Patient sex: F
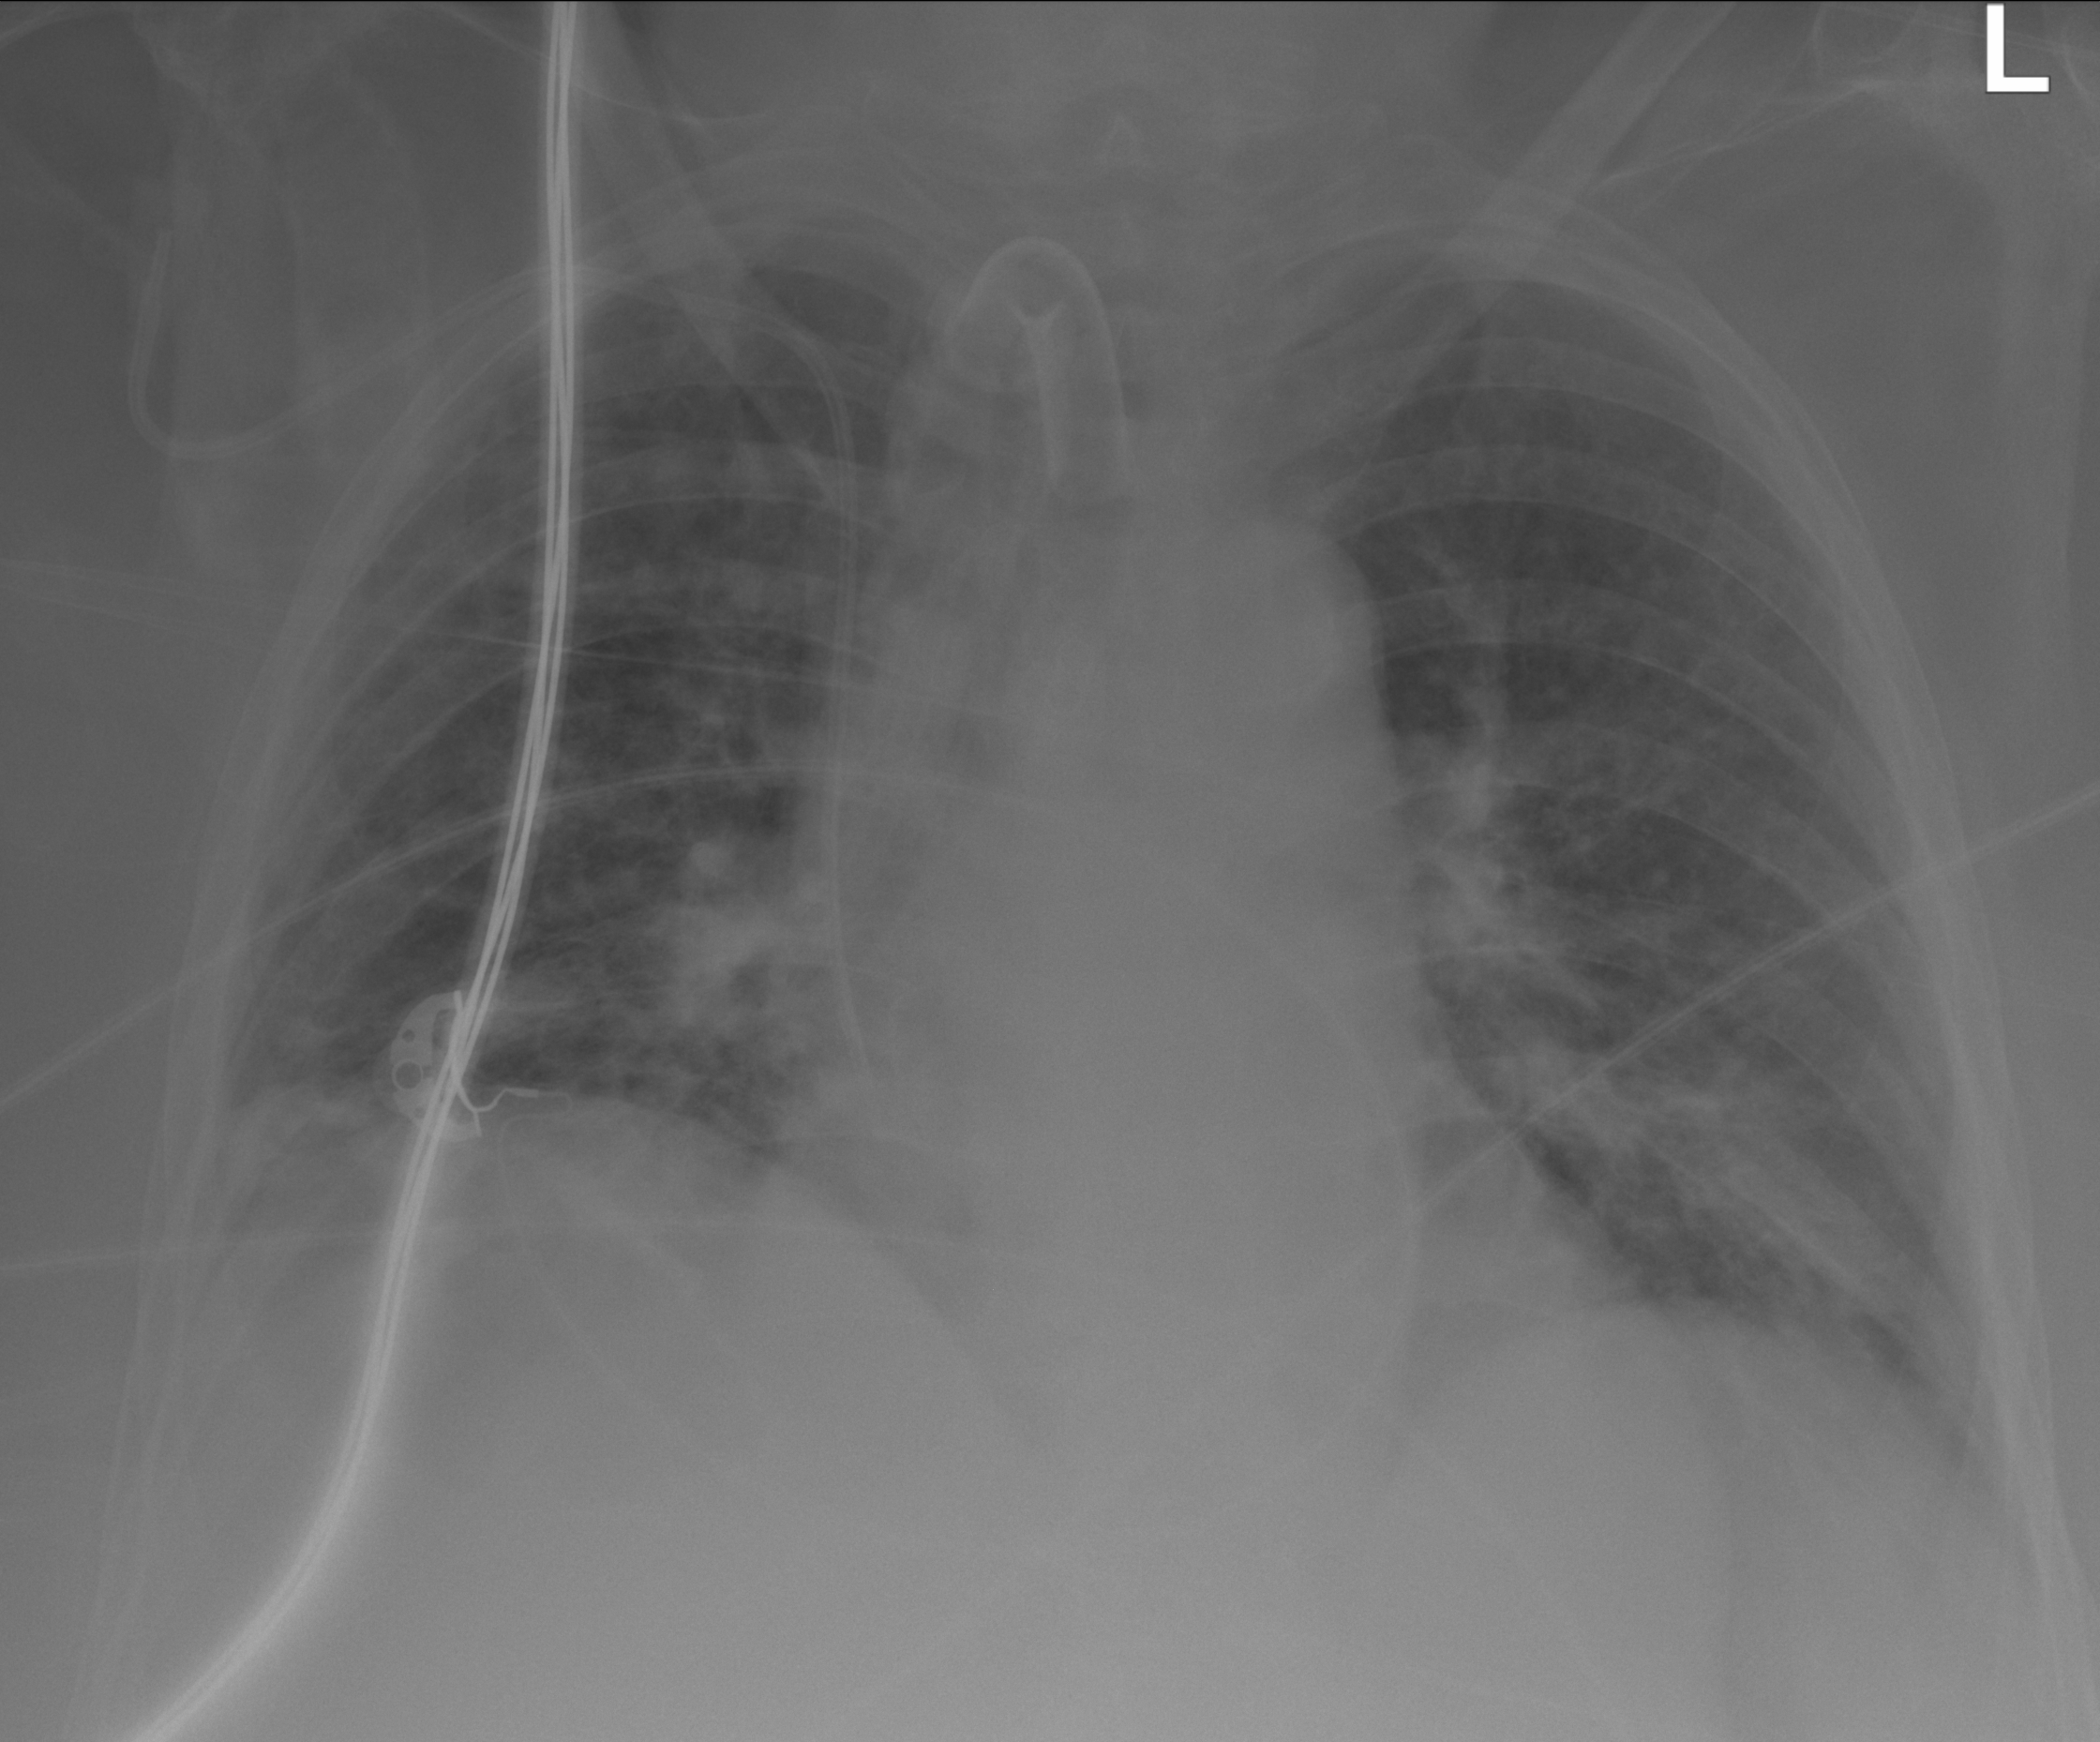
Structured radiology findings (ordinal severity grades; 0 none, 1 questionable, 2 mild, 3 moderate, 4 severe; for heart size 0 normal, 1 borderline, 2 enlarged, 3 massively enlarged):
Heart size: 0
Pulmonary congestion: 2
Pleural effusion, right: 2
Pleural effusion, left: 2
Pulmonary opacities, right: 2
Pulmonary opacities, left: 2
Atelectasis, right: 2
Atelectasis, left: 2